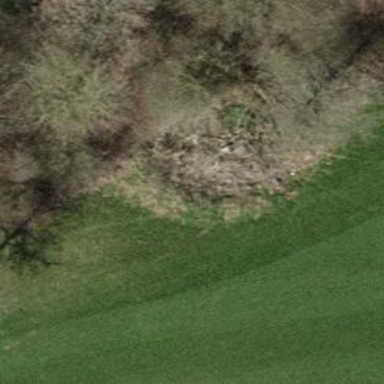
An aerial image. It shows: Golf course feature - water hazard.